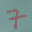
Label: 7